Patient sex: F
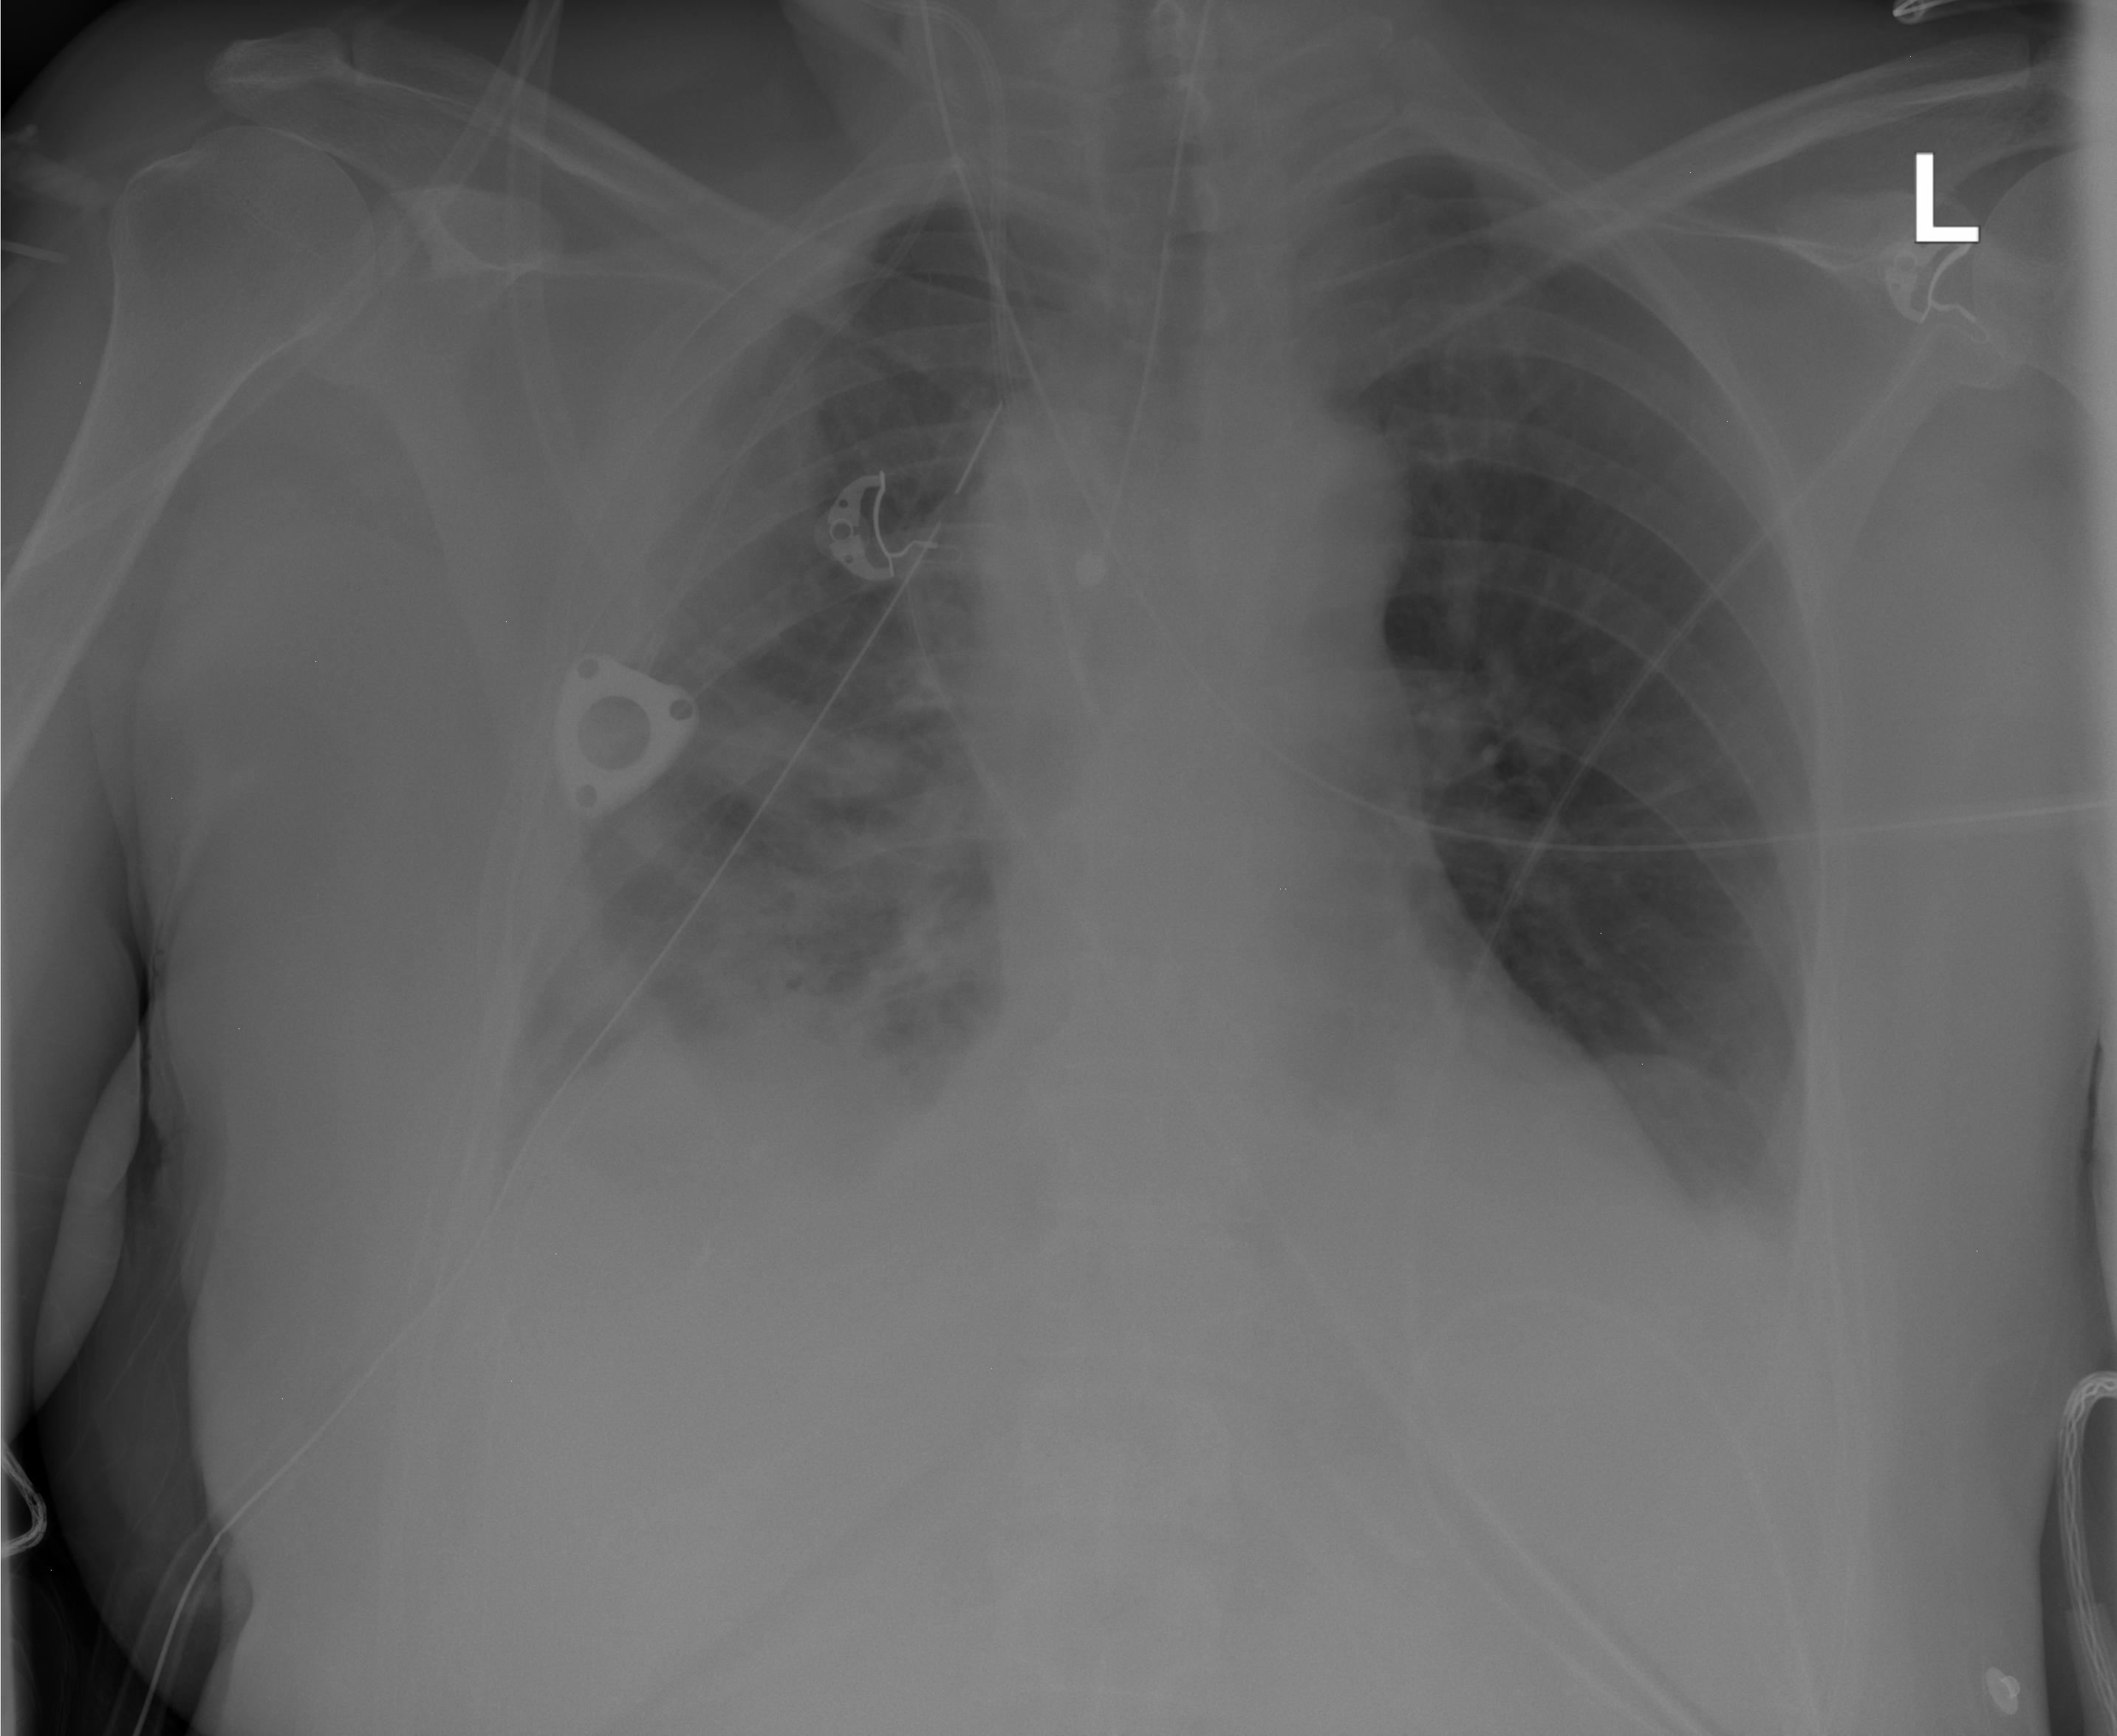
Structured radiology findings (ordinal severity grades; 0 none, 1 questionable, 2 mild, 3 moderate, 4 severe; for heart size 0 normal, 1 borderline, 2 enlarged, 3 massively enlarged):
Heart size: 0
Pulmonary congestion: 0
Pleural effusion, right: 2
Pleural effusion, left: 0
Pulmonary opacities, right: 2
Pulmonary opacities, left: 0
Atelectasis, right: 2
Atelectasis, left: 0